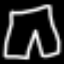
Label: pants